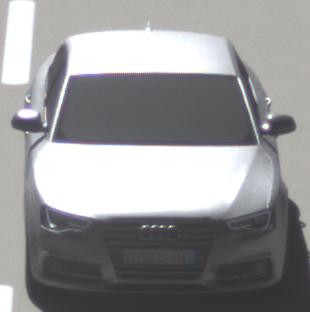
Make: Audi
Model: S5
Detailed model: F5
Model produced from: 2016
Model produced until: 2019
Doors: 2
Color: white
Road condition: dry road
Daytime: midday
Contrast: high contrast